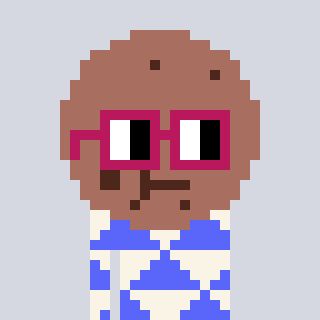
a pixel art character with square dark red glasses, a cookie-shaped head and a purple-colored body on a cool background